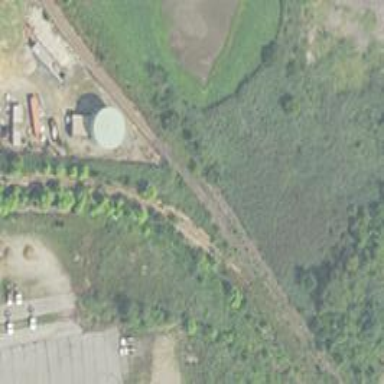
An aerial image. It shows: Disused railway spur line.